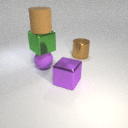
large brown metal cylinder behind large purple metal cube